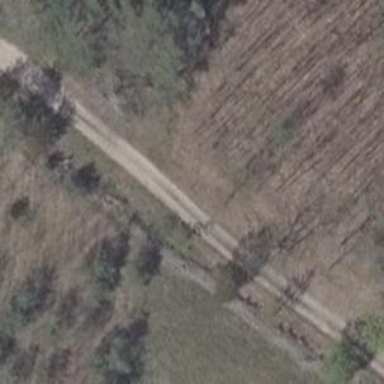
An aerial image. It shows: Sandy track with grade4 tracktype.